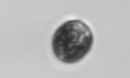
Label: Dinophyceae